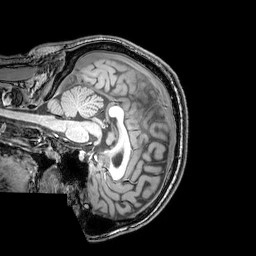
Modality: T1w
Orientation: sagittal
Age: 24
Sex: male
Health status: healthy
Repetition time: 0.081 s
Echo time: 0.037 s